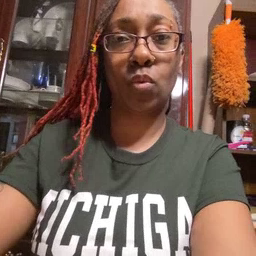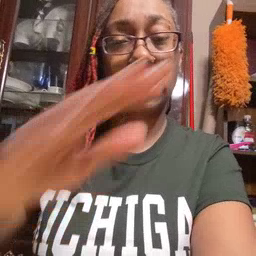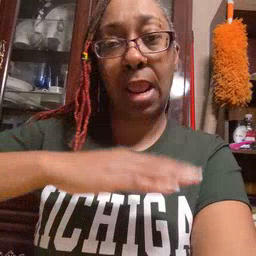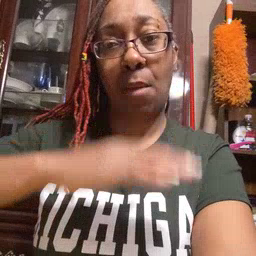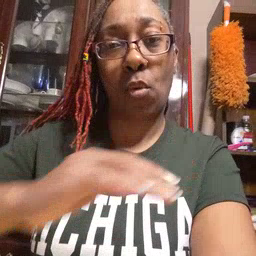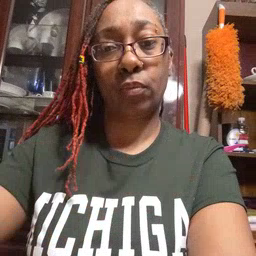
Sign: table